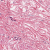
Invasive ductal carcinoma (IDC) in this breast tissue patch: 0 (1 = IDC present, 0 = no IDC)